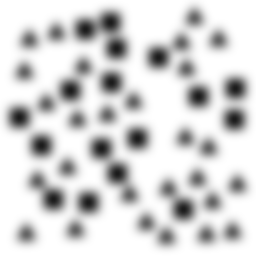
Squares: 17
Triangles: 27
Stars: 0
Total shapes: 44